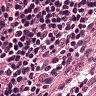
Metastatic tissue present: no